Question: I'm trying to render to two different textures ('GL_COLOR_ATTACHMENT0', 'GL_COLOR_ATTACHMENT1') inside my MSAA FBO, the initialization is:
'''
// configure MSAA framebuffer
// --------------------------
glGenFramebuffers(1, &this->_MSAAid);
glBindFramebuffer(GL_FRAMEBUFFER, this->_MSAAid);
// create a multi-sampled color attachment texture
glGenTextures(1, &this->_textureMultisampleID);
glBindTexture(GL_TEXTURE_2D_MULTISAMPLE, this->_textureMultisampleID);
glTexImage2DMultisample(GL_TEXTURE_2D_MULTISAMPLE, 4, GL_RGB16F, _frameBufferSize.width, _frameBufferSize.height, GL_TRUE);
glBindTexture(GL_TEXTURE_2D_MULTISAMPLE, 0);
glFramebufferTexture2D(GL_FRAMEBUFFER, GL_COLOR_ATTACHMENT0, GL_TEXTURE_2D_MULTISAMPLE, this->_textureMultisampleID, 0);
glGenTextures(1, &this->_textureObjectIDMultisampled);
glBindTexture(GL_TEXTURE_2D_MULTISAMPLE, this->_textureObjectIDMultisampled);
glTexImage2DMultisample(GL_TEXTURE_2D_MULTISAMPLE, 4, GL_RGB16F, _frameBufferSize.width, _frameBufferSize.height, GL_TRUE);
glBindTexture(GL_TEXTURE_2D_MULTISAMPLE, 0);
glFramebufferTexture2D(GL_FRAMEBUFFER, GL_COLOR_ATTACHMENT1, GL_TEXTURE_2D_MULTISAMPLE, this->_textureObjectIDMultisampled, 0);
GLenum drawBuffers[] = { GL_COLOR_ATTACHMENT0, GL_COLOR_ATTACHMENT1 };
glDrawBuffers(2, drawBuffers);
// create an (also multi-sampled) render buffer object for depth and stencil attachments
glGenRenderbuffers(1, &this->_renderBufferObjectID);
glBindRenderbuffer(GL_RENDERBUFFER, this->_renderBufferObjectID);
glRenderbufferStorageMultisample(GL_RENDERBUFFER, 4, GL_DEPTH24_STENCIL8, _frameBufferSize.width, _frameBufferSize.height);
glBindRenderbuffer(GL_RENDERBUFFER, 0);
glFramebufferRenderbuffer(GL_FRAMEBUFFER, GL_DEPTH_STENCIL_ATTACHMENT, GL_RENDERBUFFER, this->_renderBufferObjectID);
if (glCheckFramebufferStatus(GL_FRAMEBUFFER) != GL_FRAMEBUFFER_COMPLETE)
std::cout << "ERROR::FRAMEBUFFER:: MSAA Framebuffer is not complete! Error: " << glCheckFramebufferStatus(GL_FRAMEBUFFER) << std::endl;
glBindFramebuffer(GL_FRAMEBUFFER, 0);
_frameBufferShader->use();
_frameBufferShader->setInt("screenTexture", 0);
'''
then I want to copy the result inside another standard FBO, initialized like that:
'''
// framebuffer configuration
// -------------------------
glGenFramebuffers(1, &this->_id);
glBindFramebuffer(GL_FRAMEBUFFER, this->_id);
// create a color attachment texture
glGenTextures(1, &this->_textureID);
glBindTexture(GL_TEXTURE_2D, this->_textureID);
glTexImage2D(GL_TEXTURE_2D, 0, GL_RGB16F, _frameBufferSize.width, _frameBufferSize.height, 0, GL_RGB, GL_UNSIGNED_BYTE, NULL);
glTexParameteri(GL_TEXTURE_2D, GL_TEXTURE_MIN_FILTER, GL_LINEAR);
glTexParameteri(GL_TEXTURE_2D, GL_TEXTURE_MAG_FILTER, GL_LINEAR);
glBindTexture(GL_TEXTURE_2D, 0);
glFramebufferTexture2D(GL_FRAMEBUFFER, GL_COLOR_ATTACHMENT0, GL_TEXTURE_2D, this->_textureID, 0);
glGenTextures(1, &this->_textureObjectID);
glBindTexture(GL_TEXTURE_2D, this->_textureObjectID);
glTexImage2D(GL_TEXTURE_2D, 0, GL_RGB16F, _frameBufferSize.width, _frameBufferSize.height, 0, GL_RGB, GL_UNSIGNED_BYTE, NULL);
glTexParameteri(GL_TEXTURE_2D, GL_TEXTURE_MIN_FILTER, GL_LINEAR);
glTexParameteri(GL_TEXTURE_2D, GL_TEXTURE_MAG_FILTER, GL_LINEAR);
glBindTexture(GL_TEXTURE_2D, 0);
glFramebufferTexture2D(GL_FRAMEBUFFER, GL_COLOR_ATTACHMENT1, GL_TEXTURE_2D, this->_textureObjectID, 0);
GLenum drawBuffers[] = { GL_COLOR_ATTACHMENT0, GL_COLOR_ATTACHMENT1 };
glDrawBuffers(2, drawBuffers);
if (glCheckFramebufferStatus(GL_FRAMEBUFFER) != GL_FRAMEBUFFER_COMPLETE)
std::cout << "ERROR::FRAMEBUFFER:: Framebuffer is not complete!" << std::endl;
glBindFramebuffer(GL_FRAMEBUFFER, 0);
_frameBufferShader->use();
_frameBufferShader->setInt("screenTexture", 0);
'''
FBO binding:
'''
glBindFramebuffer(GL_FRAMEBUFFER, this->_MSAAid);
glViewport(0, 0, this->_frameBufferSize.width, this->_frameBufferSize.height);
glEnable(GL_DEPTH_TEST); // enable depth testing (is disabled for rendering screen-space quad)
glClearColor(refreshColor.coordinates.x, refreshColor.coordinates.y, refreshColor.coordinates.z, refreshColor.coordinates.w);
glClear(GL_COLOR_BUFFER_BIT | GL_DEPTH_BUFFER_BIT);
// Rendering stuff...
'''
After the rendering, I want to copy both the buffers to my normal FBO:
'''
glBindFramebuffer(GL_READ_FRAMEBUFFER, this->_MSAAid);
glReadBuffer(GL_COLOR_ATTACHMENT0);
glBindFramebuffer(GL_DRAW_FRAMEBUFFER, this->_id);
glDrawBuffer(GL_COLOR_ATTACHMENT0);
glBlitFramebuffer(0, 0, _frameBufferSize.width, _frameBufferSize.height, 0, 0, _frameBufferSize.width, _frameBufferSize.height, GL_COLOR_BUFFER_BIT, GL_NEAREST);
glBindFramebuffer(GL_READ_FRAMEBUFFER, this->_MSAAid);
glReadBuffer(GL_COLOR_ATTACHMENT1);
glBindFramebuffer(GL_DRAW_FRAMEBUFFER, this->_id);
glDrawBuffer(GL_COLOR_ATTACHMENT1);
glBlitFramebuffer(0, 0, _frameBufferSize.width, _frameBufferSize.height, 0, 0, _frameBufferSize.width, _frameBufferSize.height, GL_COLOR_BUFFER_BIT, GL_NEAREST);
'''
but for some reason what I get is that in both textures ('GL_COLOR_ATTACHMENT0', 'GL_COLOR_ATTACHMENT1') the same content is written, basically, the two textures are the same, even if in my shader code I output the result into two different color attachments, here you can see my fragment shader:
'''
#version 330 core
layout (location = 0) out vec4 fragColor;
layout (location = 1) out vec4 idColor;
in vec2 Frag_UV;
uniform sampler2D screenTexture;
void main()
{
float gamma = 2.2;
float exposure = 1.0;
vec4 color = texture(screenTexture, Frag_UV.st);
// HDR tonemapping
color.rgb = vec3(1.0) - exp(-color.rgb * exposure);
// gamma correction
color.rgb = pow(color.rgb, vec3(1.0 / gamma));
fragColor = vec4(color.rgb, 1.0);
idColor = vec4(0, 1, 0, 1.0);
}
'''
here is the output:
<URL>
What I wish to obtain in the Scene window is to display the texture with the color attachment 0 and in the Game window the texture with the color attachment 1!
Currently these two windows shows:
- 'textureObjectID''GL_COLOR_ATTACHMENT1'- 'textureID''GL_COLOR_ATTACHMENT0'
The result I want is to render a different texture based on the 'GL_COLOR_ATTACHMENT'
also, I tried to debug everything with a 'glReadPixel(...)' for attachment 0 and for attachment 1, and what I got is actually the same value of pixel for both textures:

This is the code I used for debugging:
'''
glBindFramebuffer(GL_READ_FRAMEBUFFER, this->sceneFrameBuffer->ID);
glReadBuffer(GL_COLOR_ATTACHMENT0);
float pixelColor[4];
glReadPixels(Input::mouse.xPosition, Input::mouse.yPosition, 1, 1, GL_RGBA, GL_FLOAT, &pixelColor);
std::cout << "Pixel Color0: ( " << pixelColor[0] << ", " << pixelColor[1] << ", " << pixelColor[2] << ", " << pixelColor[3] << " )" << std::endl;
glReadBuffer(GL_NONE);
glBindFramebuffer(GL_READ_FRAMEBUFFER, 0);
glBindFramebuffer(GL_READ_FRAMEBUFFER, this->sceneFrameBuffer->ID);
glReadBuffer(GL_COLOR_ATTACHMENT1);
float pixelColors[4];
glReadPixels(Input::mouse.xPosition, Input::mouse.yPosition, 1, 1, GL_RGBA, GL_FLOAT, &pixelColors);
std::cout << "Pixel Color1: ( " << pixelColors[0] << ", " << pixelColors[1] << ", " << pixelColors[2] << ", " << pixelColors[3] << " )" << std::endl;
glReadBuffer(GL_NONE);
glBindFramebuffer(GL_READ_FRAMEBUFFER, 0);
'''
what am I missing? can't figure it out!
(I'm using Dear ImGui in order to display textures in the windows)
In order to give the idea of what I want to achieve, I found a <URL> that does implement the idea I wish to implement.
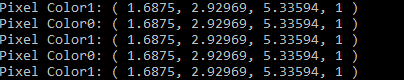
Answer: I have two frame buffers, both are used for the rendering of the scene and not of the screen (as I was mistakenly thinking), so I had to specify the color attachment output inside the shader that I use for the rendering of the objects and not the shader I'm using for the rendering of the scene over my quad (the ).
Screen Fragment Shader:
'''
#version 450 core
layout (location = 0) out vec4 fragColor;
in vec2 Frag_UV;
uniform sampler2D screenTexture;
void main()
{
float gamma = 2.2;
float exposure = 1.0;
vec4 color = texture(screenTexture, Frag_UV.st);
// HDR tonemapping
color.rgb = vec3(1.0) - exp(-color.rgb * exposure);
// gamma correction
color.rgb = pow(color.rgb, vec3(1.0 / gamma));
fragColor = vec4(color.rgb, 1.0);
}
'''
Phong Fragment Shader that I'm using for the rendering of the Objects:
'''
#version 450 core
layout (location = 0) out vec4 FragColor;
layout (location = 1) out vec4 idColor;
//Declaring stuff...
void main()
{
vec3 viewDir = normalize(viewPos - fs_in.FragPos);
vec3 result = vec3(0.0, 0.0, 0.0);
result += calcPointLight(material, pointLight, viewDir);
idColor = vec4(vID);
FragColor = vec4(result, 1.0);
}
'''
Now I got everything rendered to my 'GL_COLOR_ATTACHMENT1', thanks to everyone who commented!